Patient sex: F
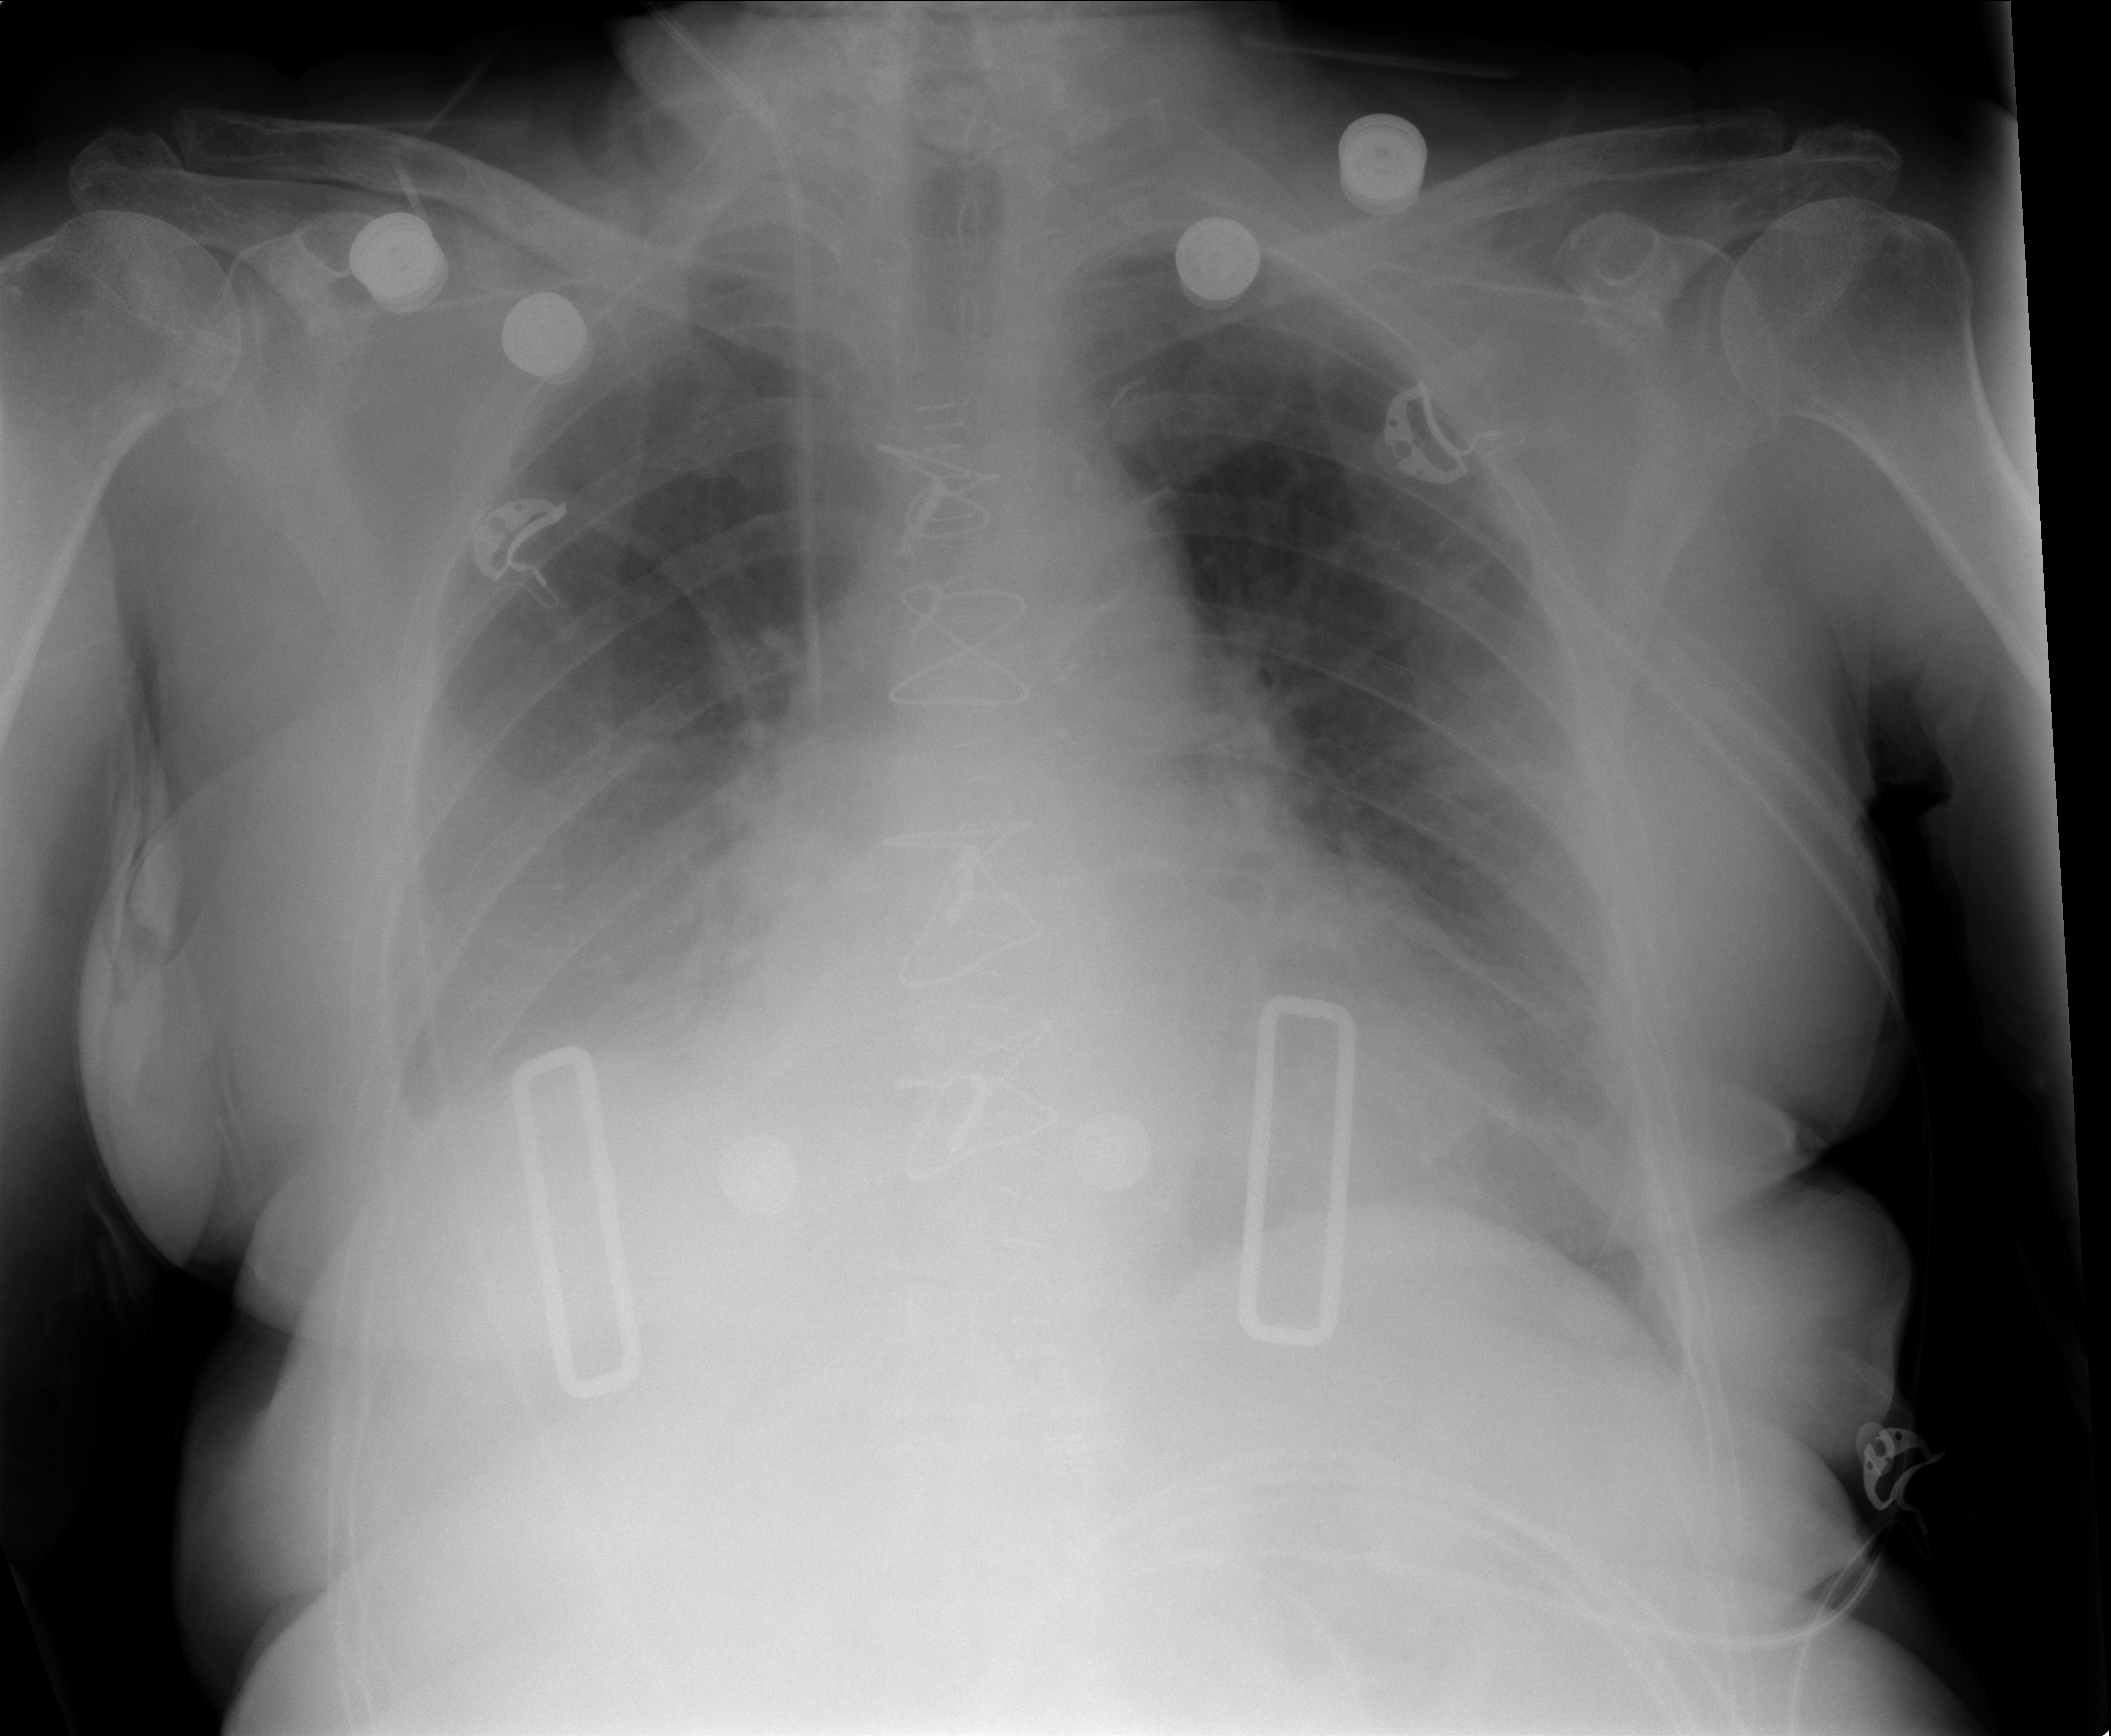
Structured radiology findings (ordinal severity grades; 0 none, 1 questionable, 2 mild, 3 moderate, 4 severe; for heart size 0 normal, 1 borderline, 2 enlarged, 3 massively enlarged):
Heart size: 1
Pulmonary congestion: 3
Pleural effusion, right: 3
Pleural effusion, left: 0
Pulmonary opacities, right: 2
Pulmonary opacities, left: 1
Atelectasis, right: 3
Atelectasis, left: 1